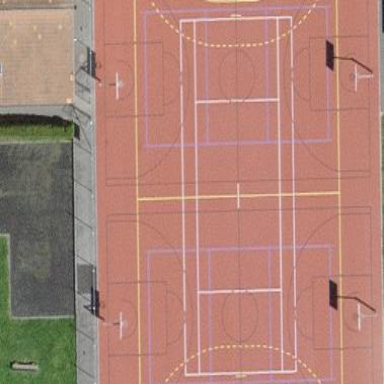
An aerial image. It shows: Basketball court in the leisure land pitch.